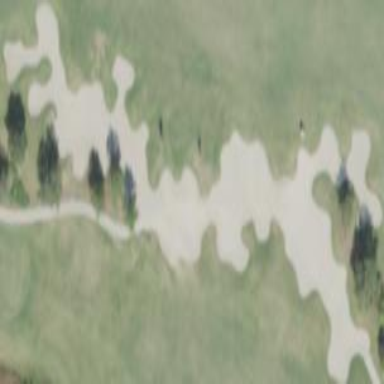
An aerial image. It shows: Sandy area is golf bunker.